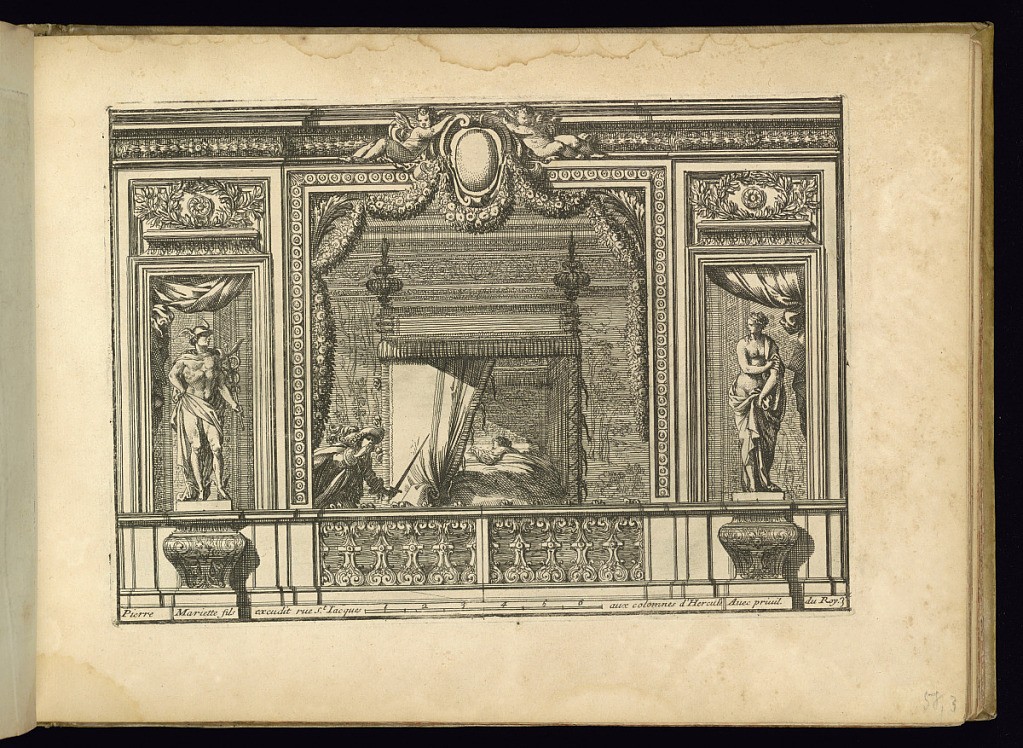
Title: Alcove with a Bed and Figures
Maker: Jean Le Pautre, French, 1618–1682
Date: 1655–57
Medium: Etching on laid paper
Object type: Print
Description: A figure lying in a bed within an alcove with a male figure holding a sword and wearing a feathered hat to the left of the bed. The bed canopy is topped with feather finials and hung with textiles. A tapestry along the back wall, and balustrade in front. The canopy is flanked by ornately carved moldings and overdoor panels, and in the center above, an oval cartouche framed by putti and festoons of flowers and fruit. A statue of the Roman god Mercury on a plinth to the left, and a standing female figure on a plinth to the right. The plate is numbered and includes the publisher's address, with a scale below the scene.